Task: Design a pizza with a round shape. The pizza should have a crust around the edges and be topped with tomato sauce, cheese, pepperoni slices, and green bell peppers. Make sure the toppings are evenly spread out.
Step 416:
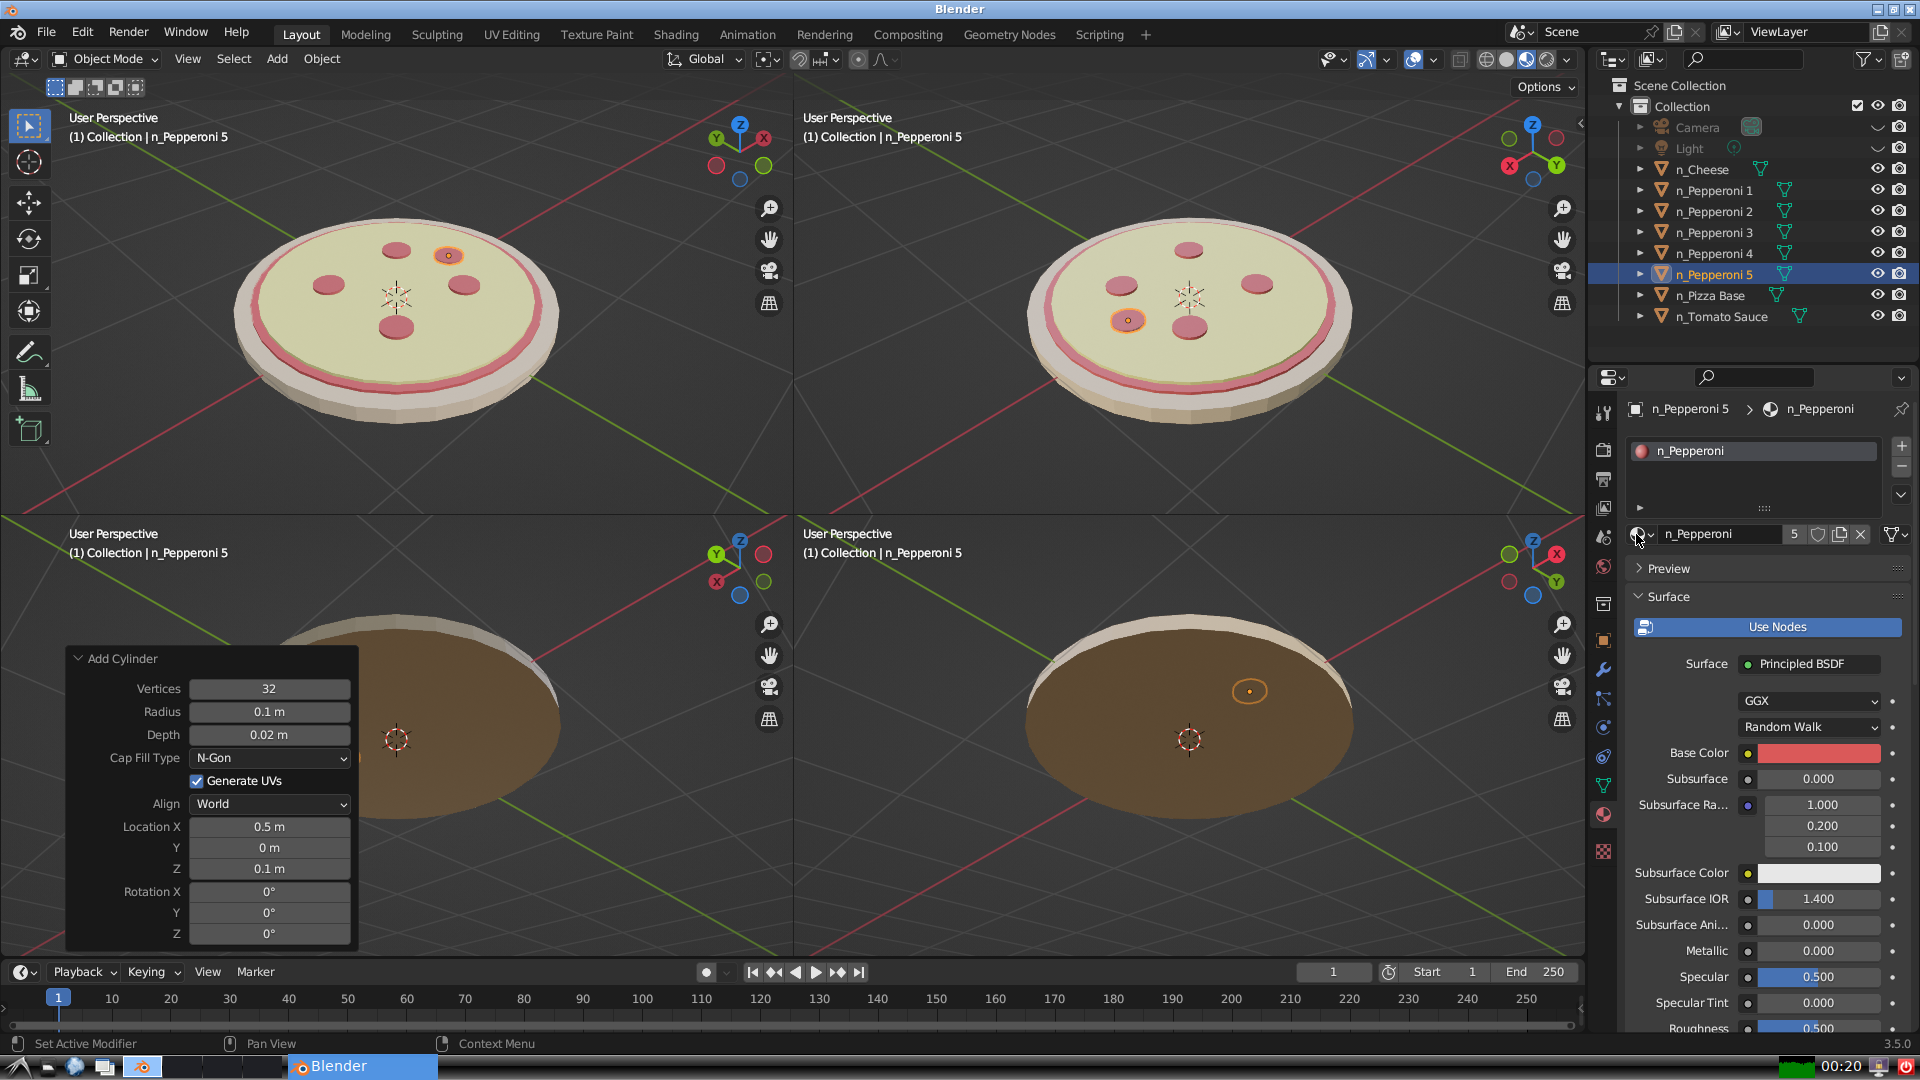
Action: {"mouse_move": [278, 58]}